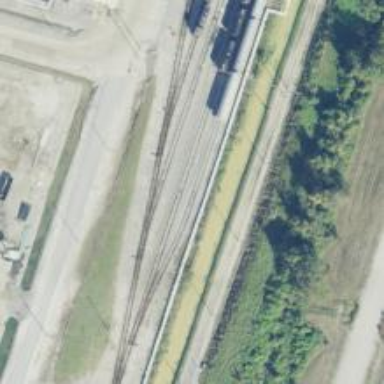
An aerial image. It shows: Rail spur service.